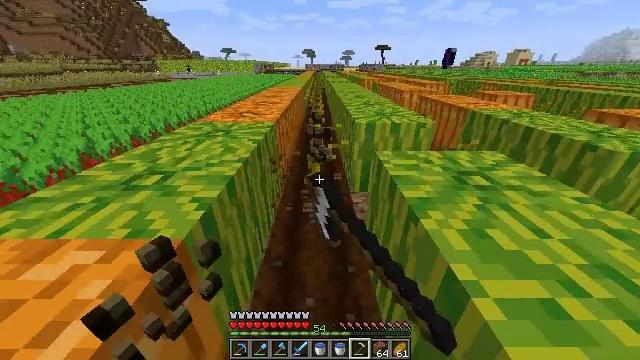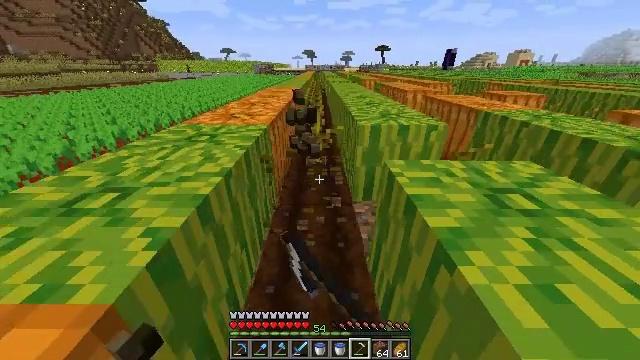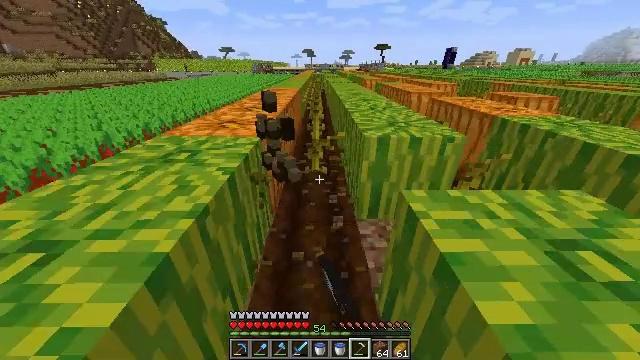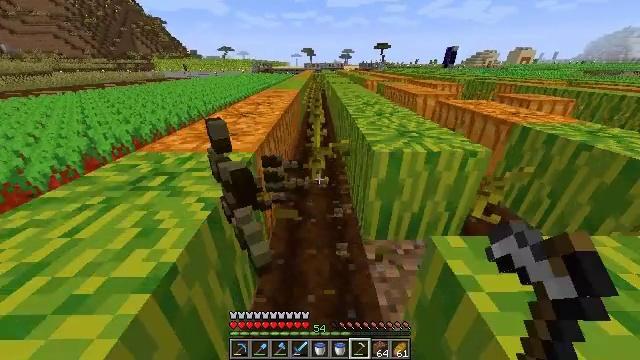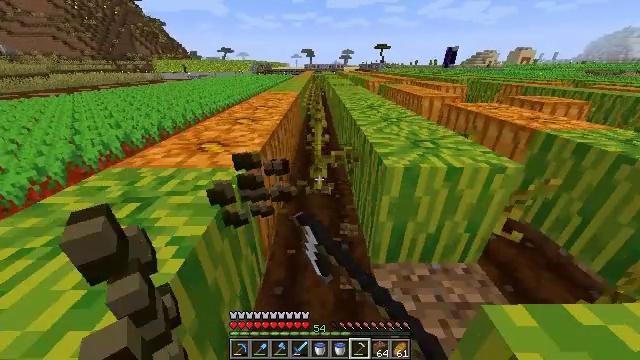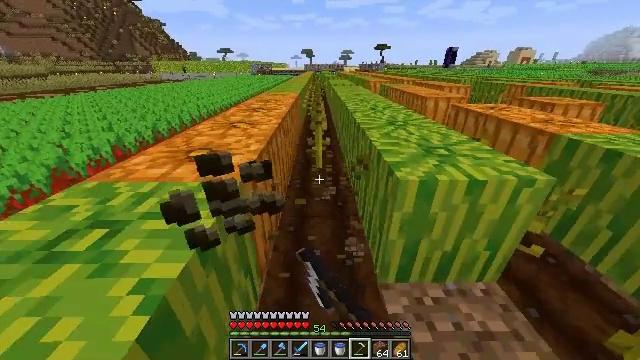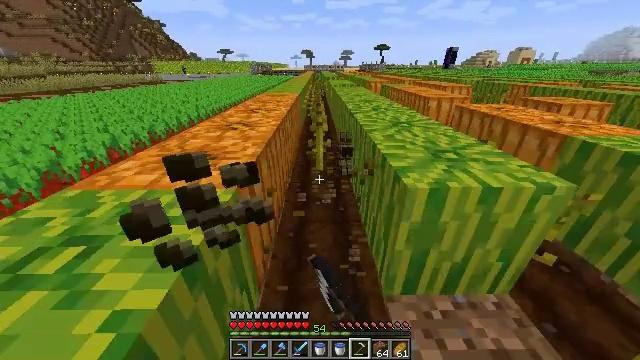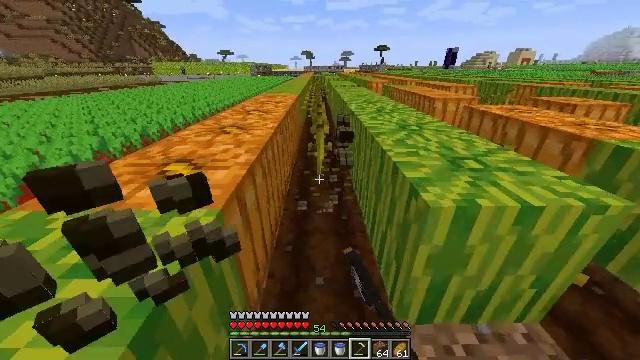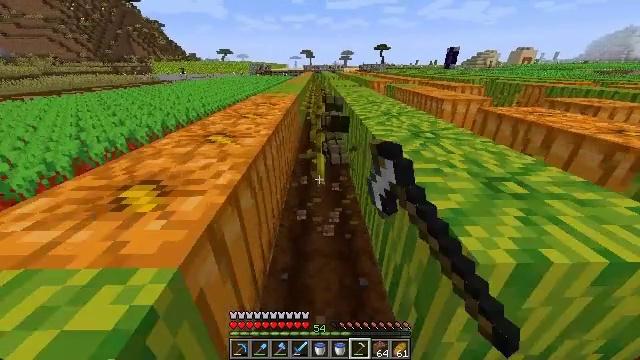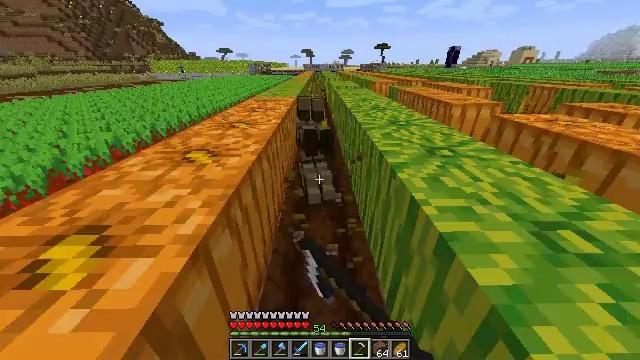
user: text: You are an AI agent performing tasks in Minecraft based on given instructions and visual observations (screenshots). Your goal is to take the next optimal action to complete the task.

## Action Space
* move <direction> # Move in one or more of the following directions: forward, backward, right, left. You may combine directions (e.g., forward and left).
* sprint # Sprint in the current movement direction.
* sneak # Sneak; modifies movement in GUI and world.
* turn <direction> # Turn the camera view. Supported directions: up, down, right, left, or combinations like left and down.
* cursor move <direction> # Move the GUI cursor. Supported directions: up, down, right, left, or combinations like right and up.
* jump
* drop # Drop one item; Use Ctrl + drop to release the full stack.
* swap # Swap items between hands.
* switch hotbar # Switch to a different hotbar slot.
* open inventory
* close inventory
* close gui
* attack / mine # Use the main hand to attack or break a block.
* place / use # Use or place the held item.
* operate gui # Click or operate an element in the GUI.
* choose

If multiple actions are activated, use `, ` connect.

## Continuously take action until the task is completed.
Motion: motion action
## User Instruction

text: Destroy the attached melon stem.
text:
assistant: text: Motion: move forward, sprint, attack / mine
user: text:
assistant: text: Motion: move forward, sprint, attack / mine
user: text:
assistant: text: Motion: move forward, sprint, attack / mine
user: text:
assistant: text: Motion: move forward, sprint, attack / mine
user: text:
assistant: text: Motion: move forward, sprint, attack / mine
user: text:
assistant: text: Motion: move forward, sprint, attack / mine
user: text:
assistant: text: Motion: move forward, sprint, attack / mine
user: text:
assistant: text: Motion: move forward, sprint, attack / mine
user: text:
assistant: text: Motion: move forward, sprint, attack / mine
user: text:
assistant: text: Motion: sprint, attack / mine